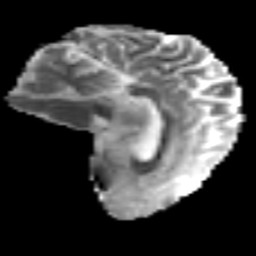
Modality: MD
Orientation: sagittal
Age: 47
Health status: ill
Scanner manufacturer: philips
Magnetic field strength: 3 T
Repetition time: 9 s
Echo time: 0.127 s